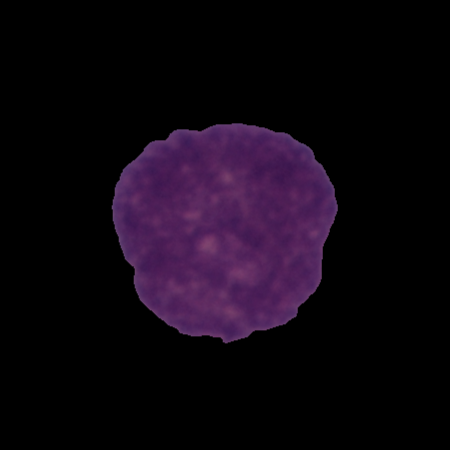
Label: cancer